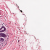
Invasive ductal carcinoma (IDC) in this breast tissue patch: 0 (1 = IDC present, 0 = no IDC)